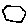
Label: hexagon